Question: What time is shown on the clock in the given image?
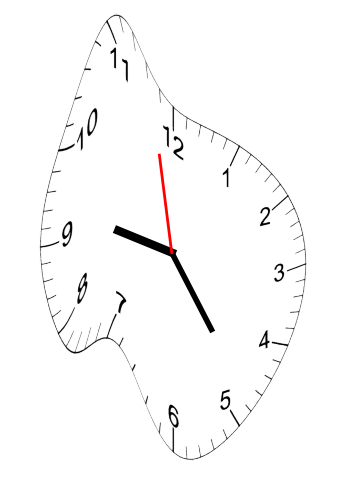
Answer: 09:23:58